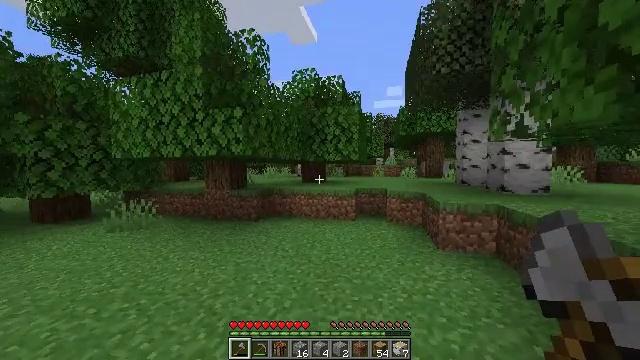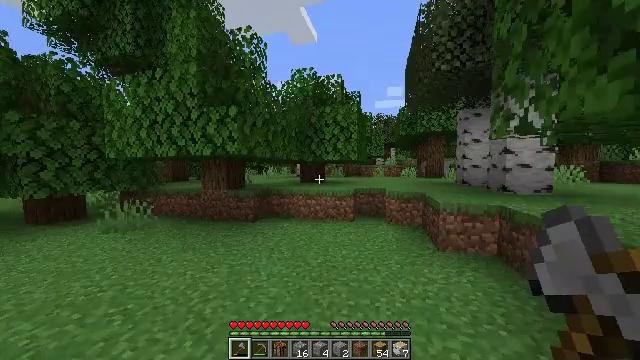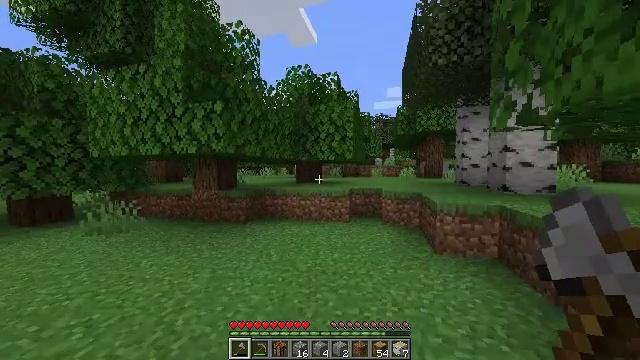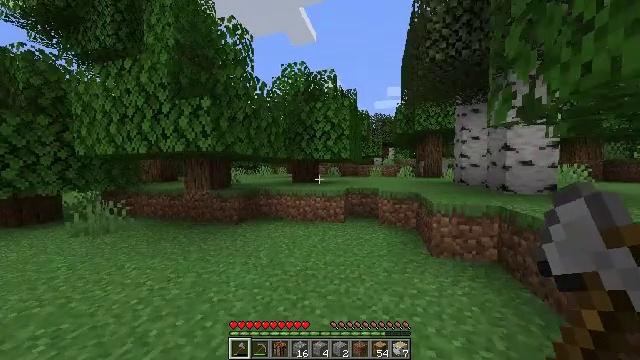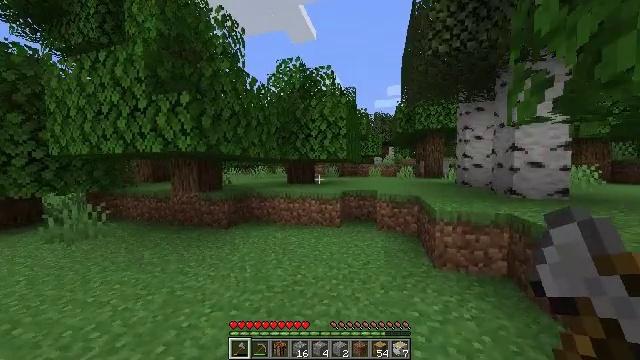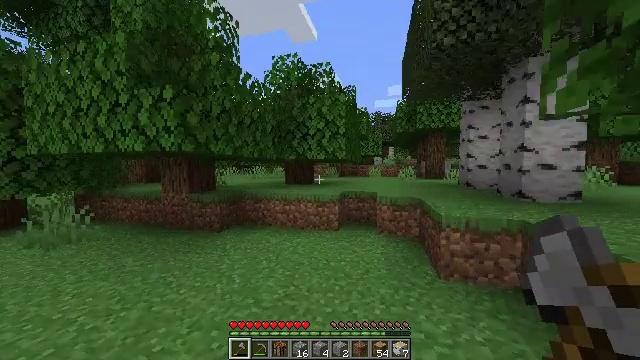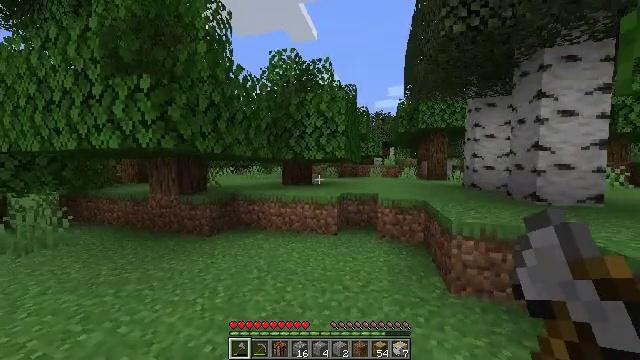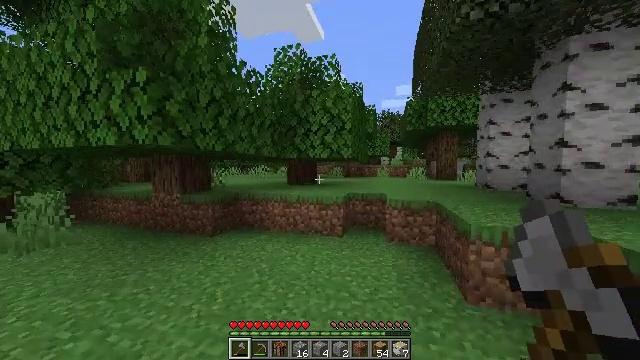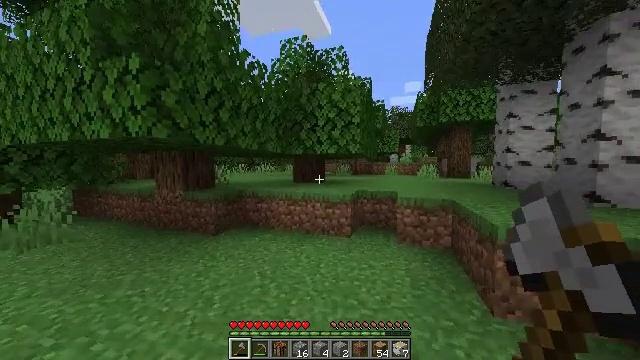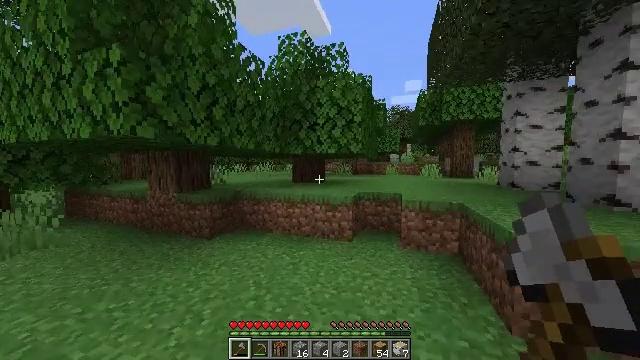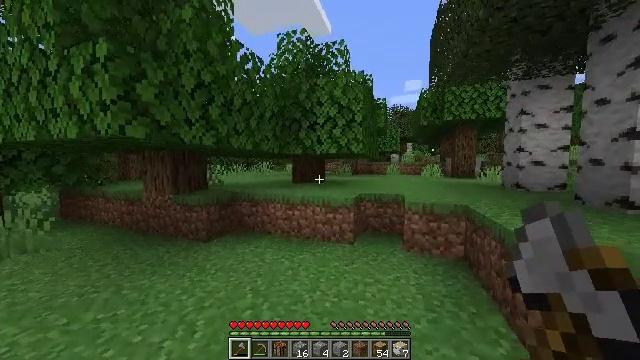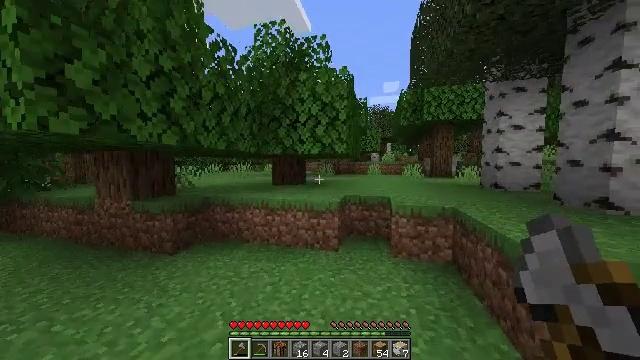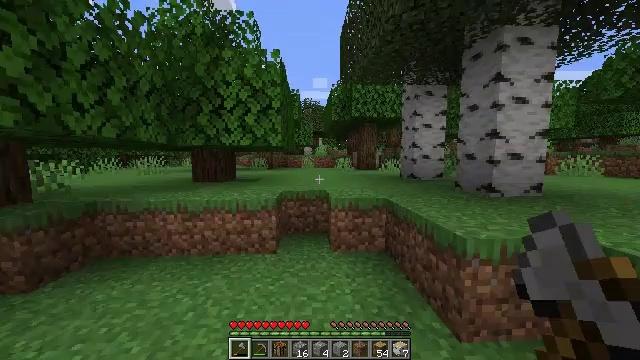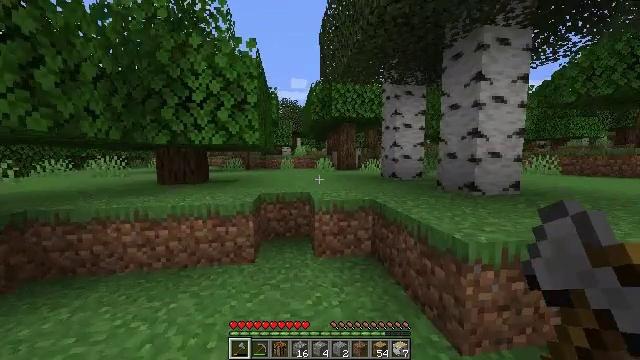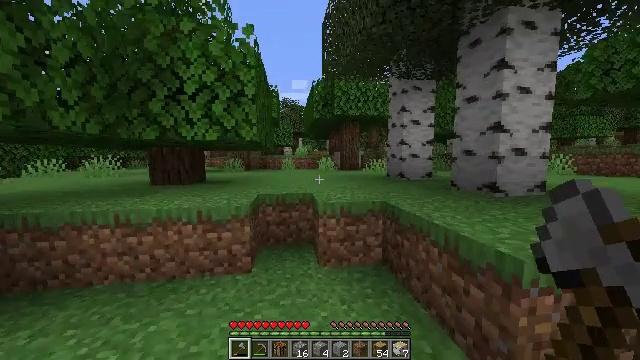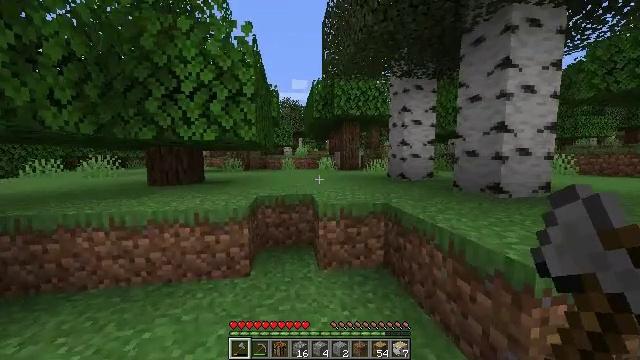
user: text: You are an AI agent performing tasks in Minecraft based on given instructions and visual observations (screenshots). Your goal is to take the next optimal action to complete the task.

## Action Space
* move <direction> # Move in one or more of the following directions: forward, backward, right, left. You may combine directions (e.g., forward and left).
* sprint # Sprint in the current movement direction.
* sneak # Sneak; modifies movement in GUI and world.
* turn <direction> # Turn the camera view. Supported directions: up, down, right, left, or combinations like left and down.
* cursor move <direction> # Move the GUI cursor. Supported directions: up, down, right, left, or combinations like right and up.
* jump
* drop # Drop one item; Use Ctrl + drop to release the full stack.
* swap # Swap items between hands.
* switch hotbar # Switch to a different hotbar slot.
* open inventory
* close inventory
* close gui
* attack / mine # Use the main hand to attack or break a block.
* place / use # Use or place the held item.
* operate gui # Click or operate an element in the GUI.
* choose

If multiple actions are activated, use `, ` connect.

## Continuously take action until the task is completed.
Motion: motion action
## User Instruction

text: Kill mobs.
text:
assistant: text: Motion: move forward and move right
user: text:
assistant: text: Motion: move forward and move right
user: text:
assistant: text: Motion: move forward
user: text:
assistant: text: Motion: move forward
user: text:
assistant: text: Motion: move forward
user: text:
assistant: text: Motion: move forward
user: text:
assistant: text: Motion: move forward, turn left
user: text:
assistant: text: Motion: move forward, turn left
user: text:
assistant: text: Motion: move forward
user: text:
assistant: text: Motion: move forward
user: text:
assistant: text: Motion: move forward, turn right
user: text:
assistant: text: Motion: move forward, turn right and down
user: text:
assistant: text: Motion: move forward, turn right
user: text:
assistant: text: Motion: move forward
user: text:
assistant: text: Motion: move forward
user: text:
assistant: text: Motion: move forward
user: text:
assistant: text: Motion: move forward
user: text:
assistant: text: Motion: move forward
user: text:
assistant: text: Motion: move forward
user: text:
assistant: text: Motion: move forward
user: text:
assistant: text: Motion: move forward
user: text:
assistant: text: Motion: move forward
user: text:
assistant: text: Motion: move forward, jump
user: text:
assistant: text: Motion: move forward, jump
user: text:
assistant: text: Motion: move forward, jump
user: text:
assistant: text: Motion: move forward
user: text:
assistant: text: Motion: move forward
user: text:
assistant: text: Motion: move forward
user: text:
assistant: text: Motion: move forward
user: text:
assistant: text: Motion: move forward, turn right